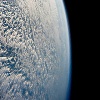
Label: cloud